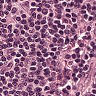
Metastatic tissue present: no